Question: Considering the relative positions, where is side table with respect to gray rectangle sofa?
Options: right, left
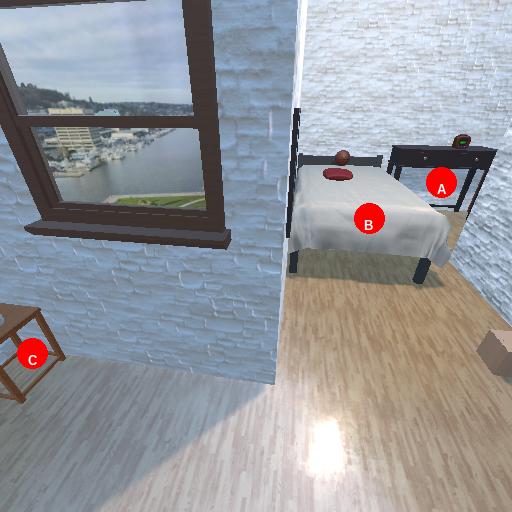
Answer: right